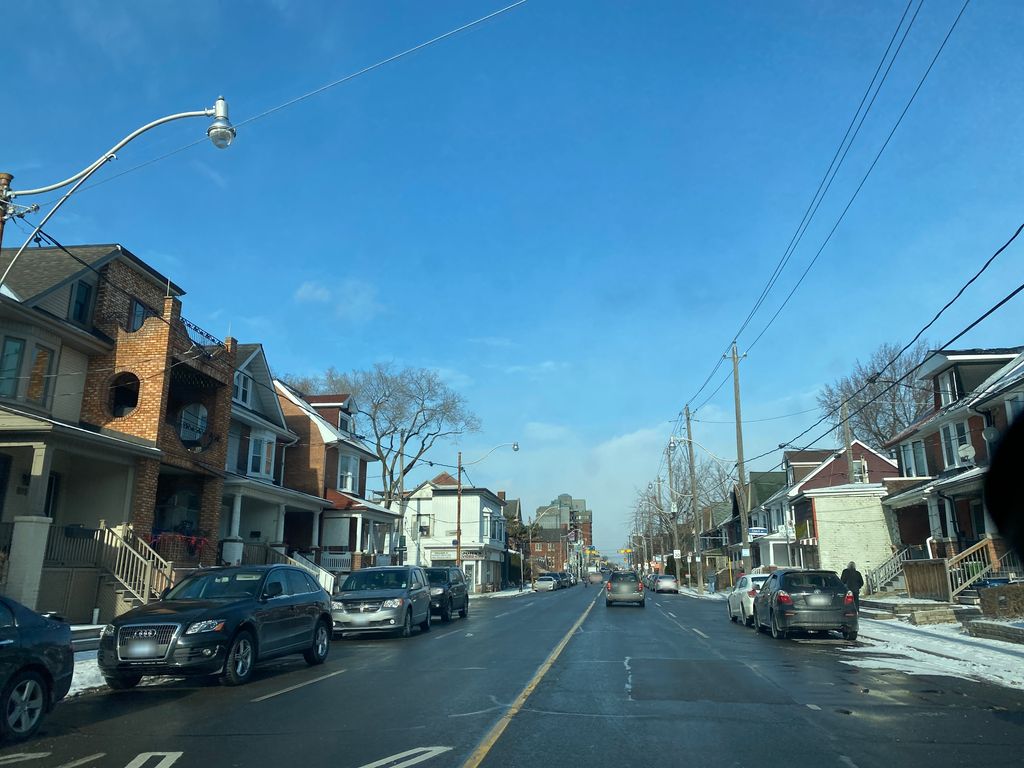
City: toronto